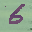
Label: 6